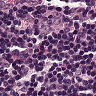
Metastatic tissue present: no